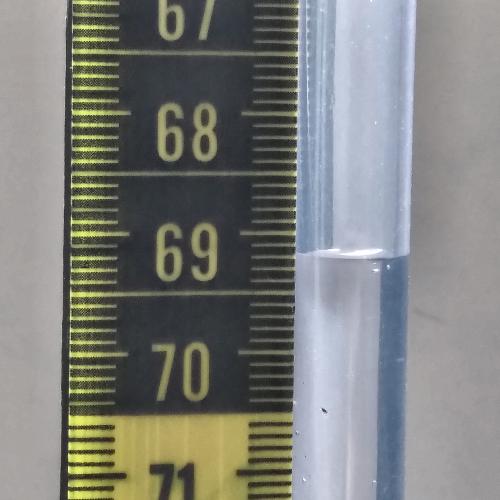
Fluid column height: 69.2 cm